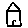
Label: house